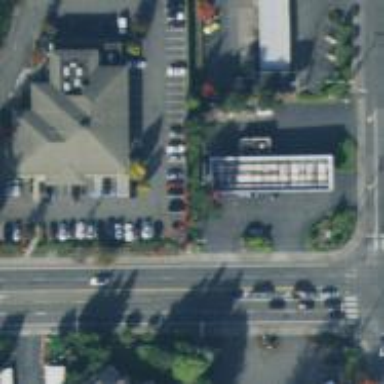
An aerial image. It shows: Convenience shop.